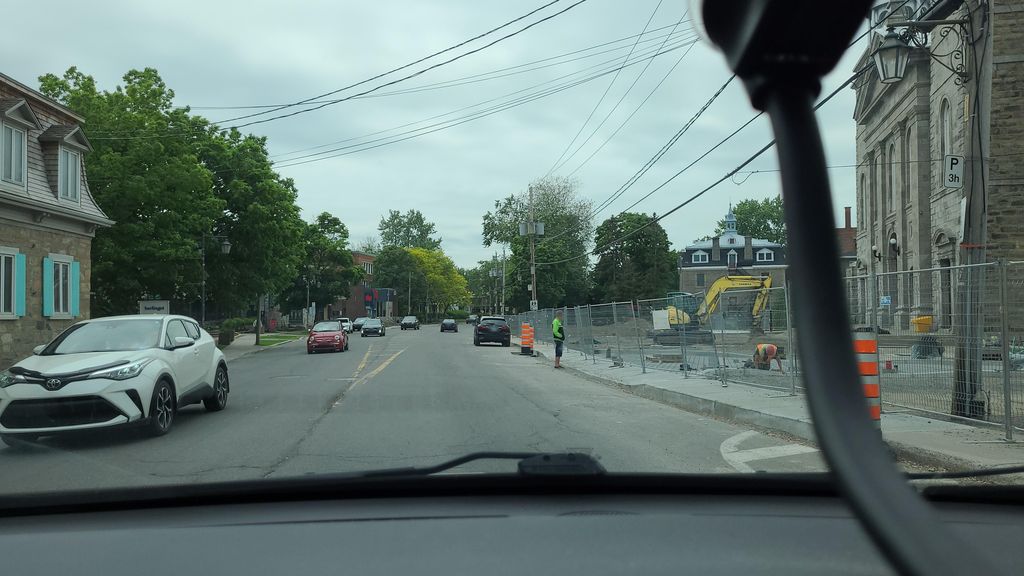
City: montreal